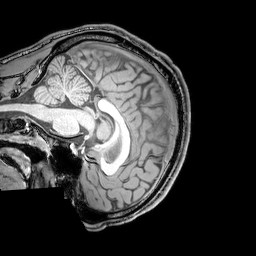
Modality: T1w
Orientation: sagittal
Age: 23
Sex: male
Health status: healthy
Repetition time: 0.081 s
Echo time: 0.037 s